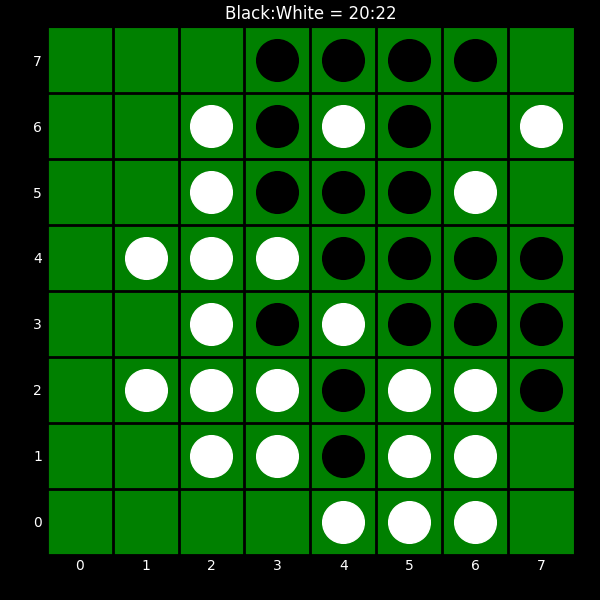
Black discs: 20
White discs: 22